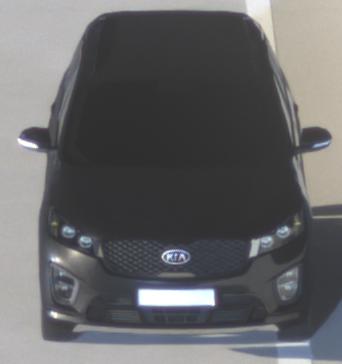
Make: KIA
Model: Sorento 2.2 CRDi
Detailed model: Sorento (UM)
Model produced from: 2015/03
Model produced until: 2017/10
Doors: 5
Color: black
Road condition: dry road
Daytime: night
Contrast: high contrast